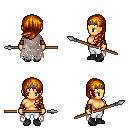
a pixel art fantasy rpg character, female body template, human, tanned skin, gray tattered cape, white pants, dark blonde left-swept hairstyle, iron tiara, cloth bracers, black shoes, spear, four views (front, back, left, right), 2x2 character sprite sheet, small pixel art, hard edges, no anti-aliasing